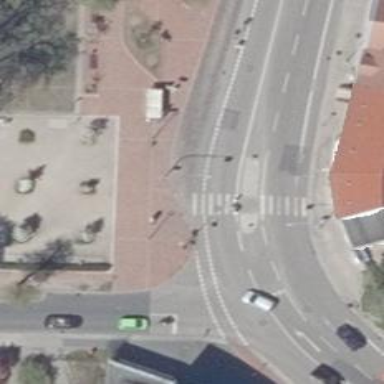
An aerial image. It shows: Uncontrolled zebra crossing with pedestrian island.